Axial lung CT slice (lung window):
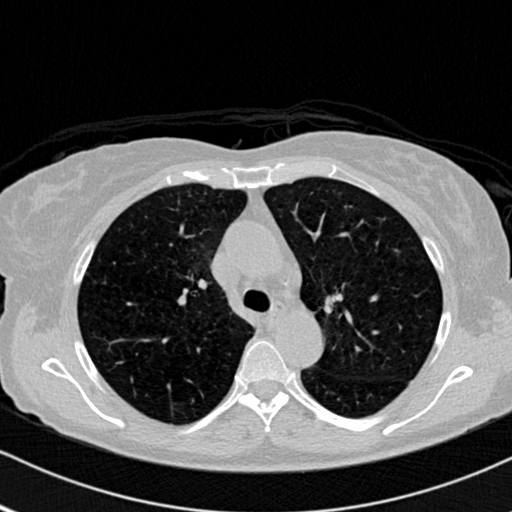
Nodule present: no